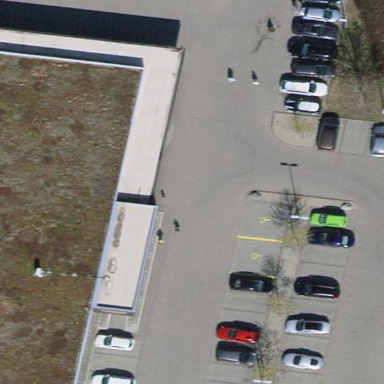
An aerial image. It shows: Street side parking area.